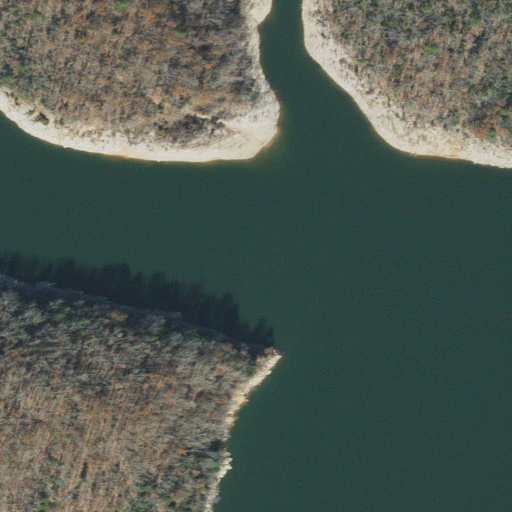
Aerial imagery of valley in Arkansas named Stone Hollow containing open water, deciduous forest, open development, pasture, mixed forest, and medium intensity development